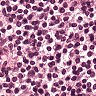
Metastatic tissue present: no